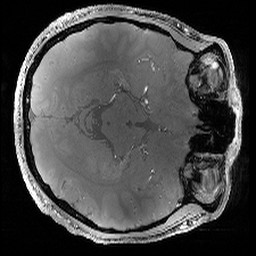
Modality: PDw
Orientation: axial
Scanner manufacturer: siemens
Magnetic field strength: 6.98 T
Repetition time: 2.5 s
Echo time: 0.00283 s